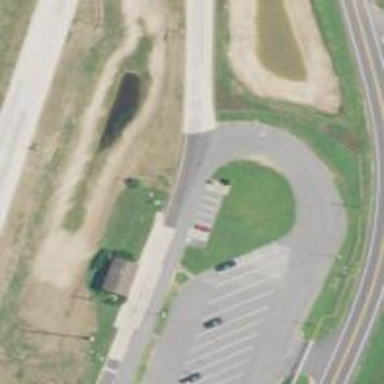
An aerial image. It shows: Service road leading to weigh station.